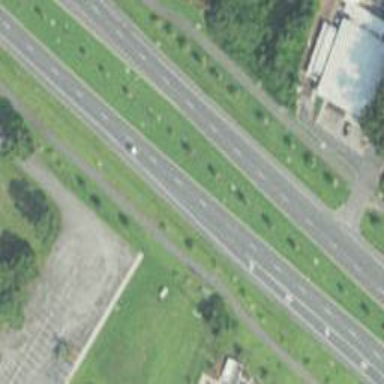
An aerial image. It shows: Primary highway that is also expressway.